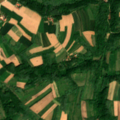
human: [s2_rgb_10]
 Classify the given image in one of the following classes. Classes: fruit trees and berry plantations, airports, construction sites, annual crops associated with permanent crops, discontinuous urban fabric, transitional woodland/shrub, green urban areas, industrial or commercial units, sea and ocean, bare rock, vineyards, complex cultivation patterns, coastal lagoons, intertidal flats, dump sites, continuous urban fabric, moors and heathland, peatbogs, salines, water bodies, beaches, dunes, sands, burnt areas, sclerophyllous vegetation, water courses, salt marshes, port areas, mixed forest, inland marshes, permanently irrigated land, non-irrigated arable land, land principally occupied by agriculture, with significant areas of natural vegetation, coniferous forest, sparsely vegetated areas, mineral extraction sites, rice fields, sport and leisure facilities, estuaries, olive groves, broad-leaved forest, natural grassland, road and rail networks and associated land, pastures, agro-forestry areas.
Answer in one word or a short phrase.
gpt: non-irrigated arable land, complex cultivation patterns, land principally occupied by agriculture, with significant areas of natural vegetation, broad-leaved forest